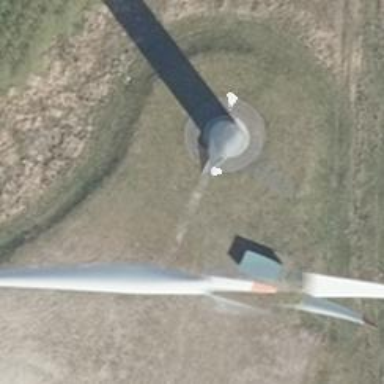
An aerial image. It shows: Wind generator is in the picture.